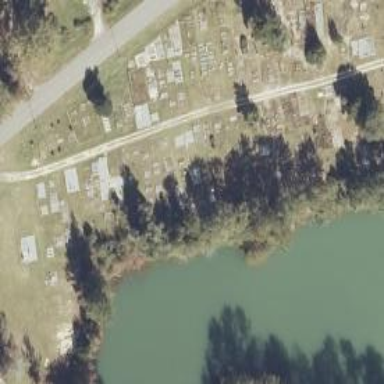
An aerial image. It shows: Cemetery.